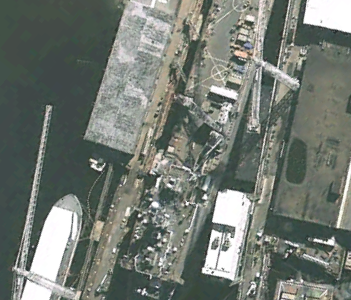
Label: Whitby_Island-class_dock_landing_ship